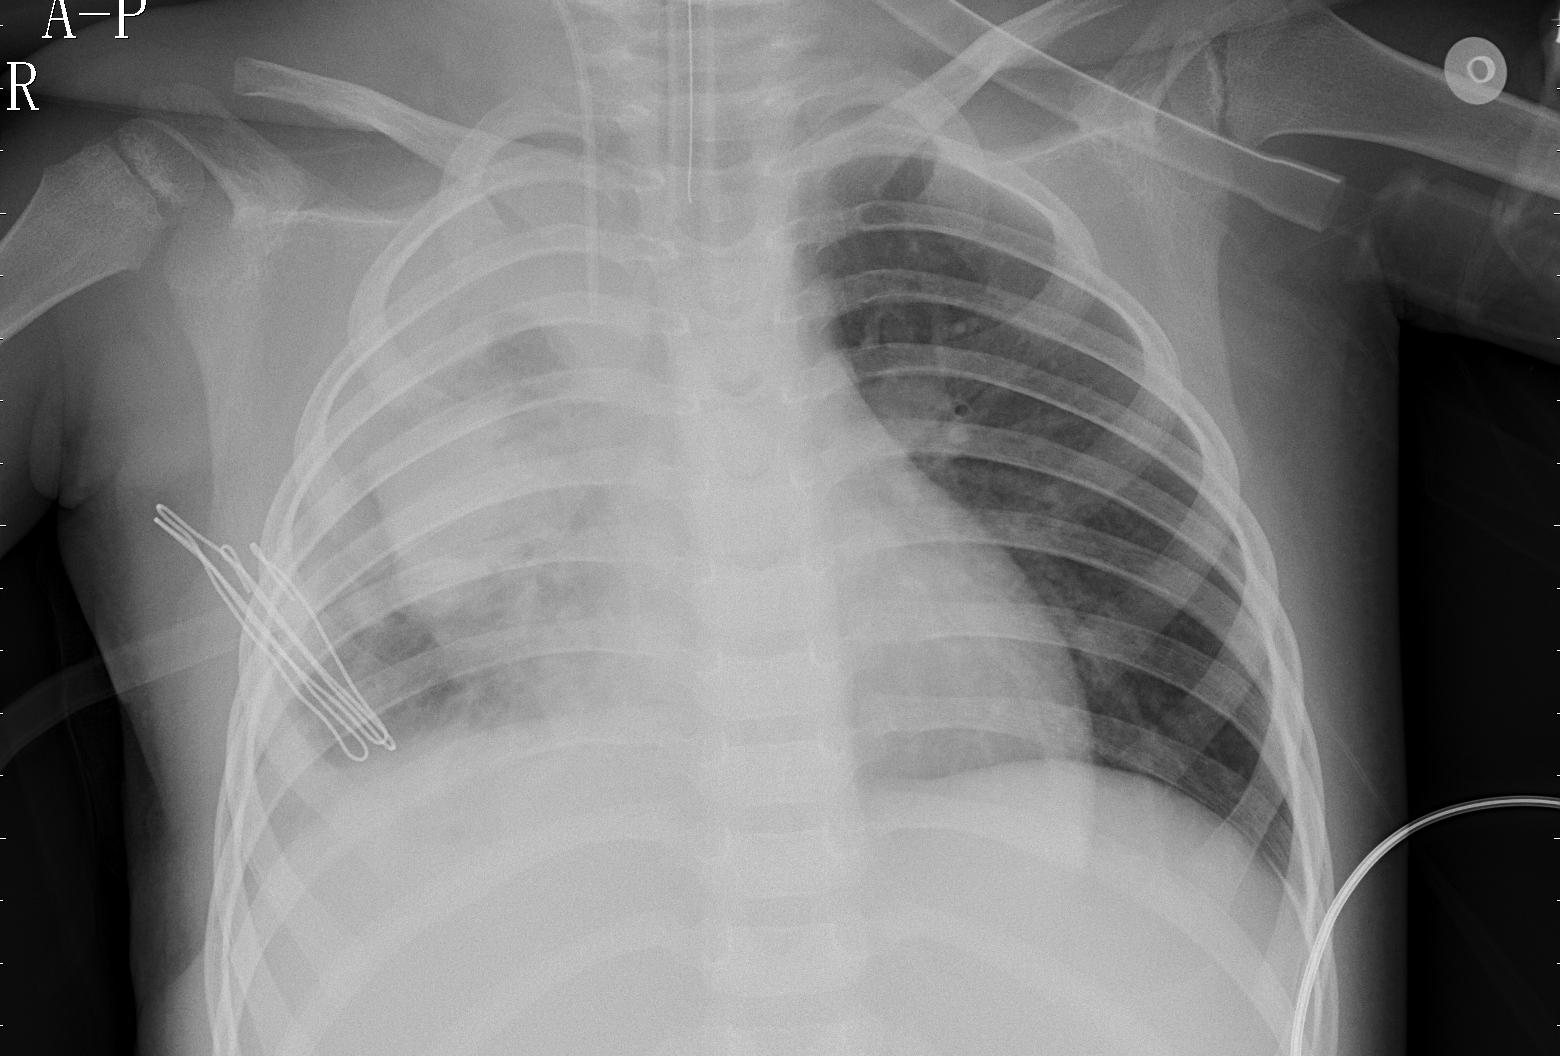
Diagnosis: PNEUMONIA